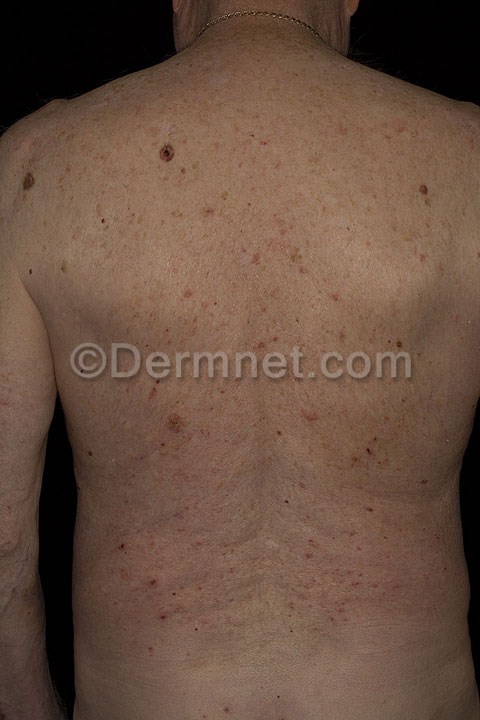
Disease: Seborrheic Keratoses and other Benign Tumors